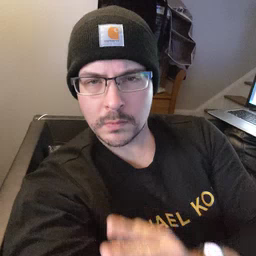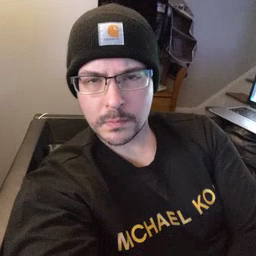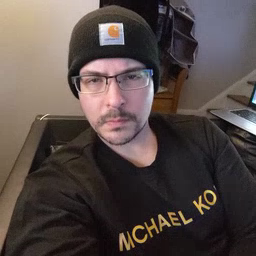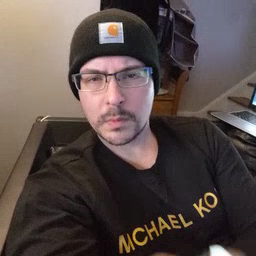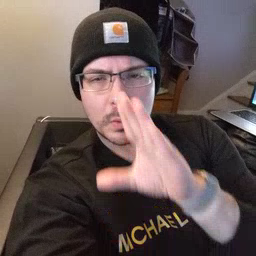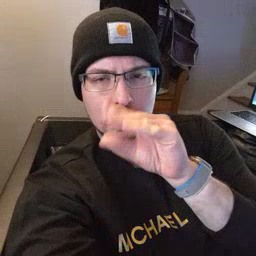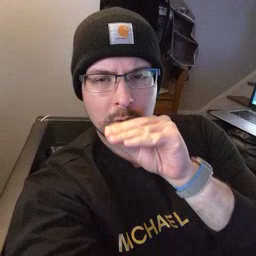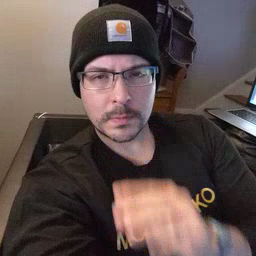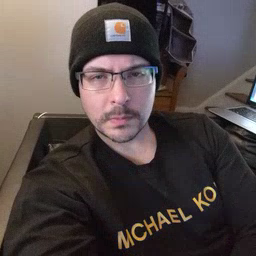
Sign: goose